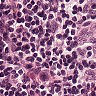
Metastatic tissue present: no